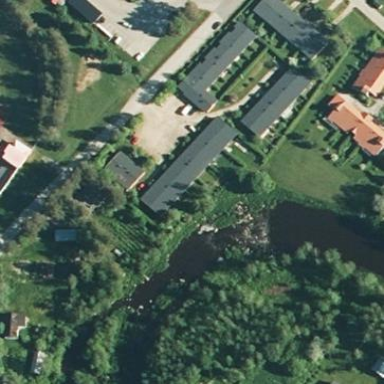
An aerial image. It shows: Terrace building.